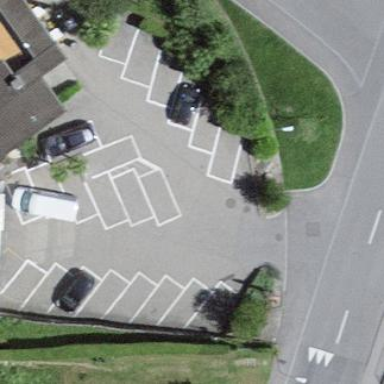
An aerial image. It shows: Parking area with asphalt surface.